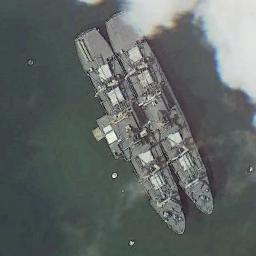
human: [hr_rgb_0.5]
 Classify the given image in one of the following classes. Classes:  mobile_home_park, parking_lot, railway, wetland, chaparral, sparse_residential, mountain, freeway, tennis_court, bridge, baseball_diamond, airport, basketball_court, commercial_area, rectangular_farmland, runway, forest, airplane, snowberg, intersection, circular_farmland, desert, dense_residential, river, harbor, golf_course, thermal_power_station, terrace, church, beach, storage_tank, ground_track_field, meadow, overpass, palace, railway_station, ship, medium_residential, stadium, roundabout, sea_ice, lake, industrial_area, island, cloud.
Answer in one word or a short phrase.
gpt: ship